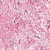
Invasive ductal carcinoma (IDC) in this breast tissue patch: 0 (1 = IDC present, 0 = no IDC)